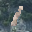
Label: 1